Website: walmart
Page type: billing-address
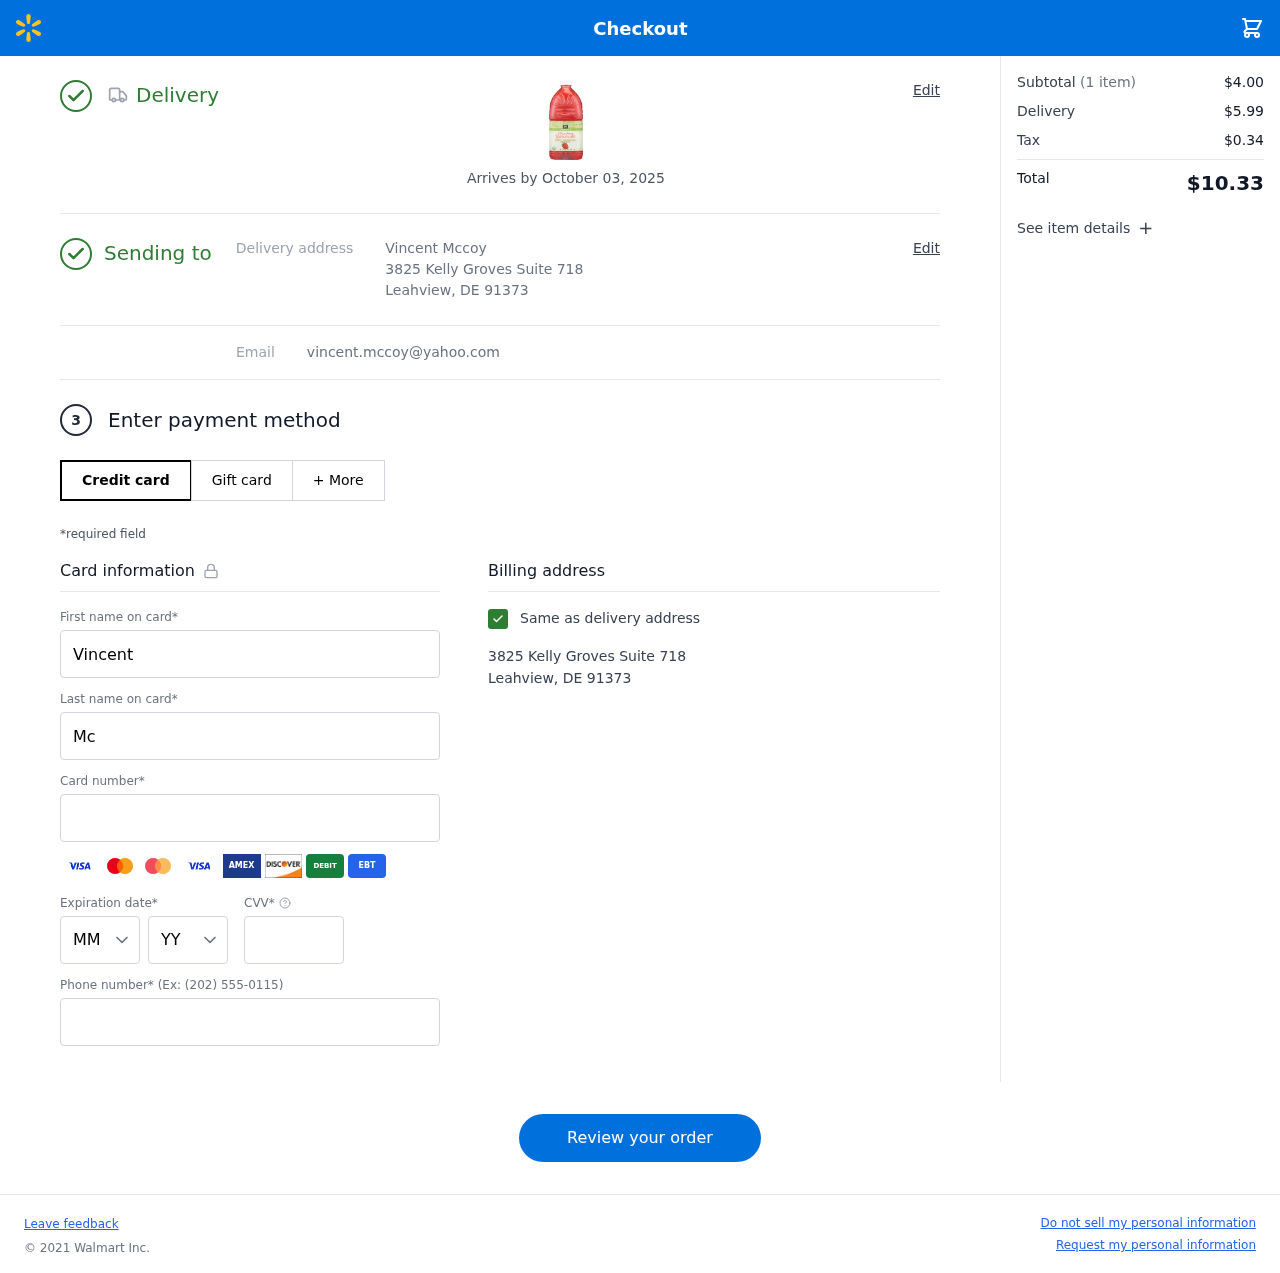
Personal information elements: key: PII_CARD_CVV
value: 960
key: PII_CARD_EXPIRY_MONTH
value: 08
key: PII_CARD_EXPIRY_YEAR
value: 28
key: PII_CARD_NUMBER
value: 2475 1409 8456 9026
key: PII_EMAIL
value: vincent.mccoy@yahoo.com
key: PII_FIRSTNAME
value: Vincent
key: PII_FULLNAME
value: Vincent Mccoy
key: PII_LASTNAME
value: Mccoy
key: PII_PHONE
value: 5707899731
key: PII_STREET
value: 3825 Kelly Groves Suite 718
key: PII_CITY_STATE_ZIP
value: Leahview, DE 91373
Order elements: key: ORDER_DELIVERY_DATE
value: Arrives by October 03, 2025
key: ORDER_NUM_ITEMS
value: (1 item)
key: ORDER_SUBTOTAL
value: $4.00
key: ORDER_SHIPPING_COST
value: $5.99
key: ORDER_TAX
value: $0.34
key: ORDER_TOTAL
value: $10.33